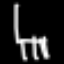
Label: chair